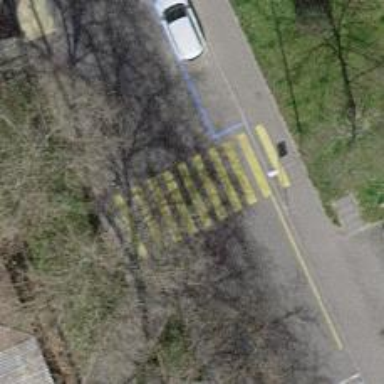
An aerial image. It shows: Zebra crossing on the road.